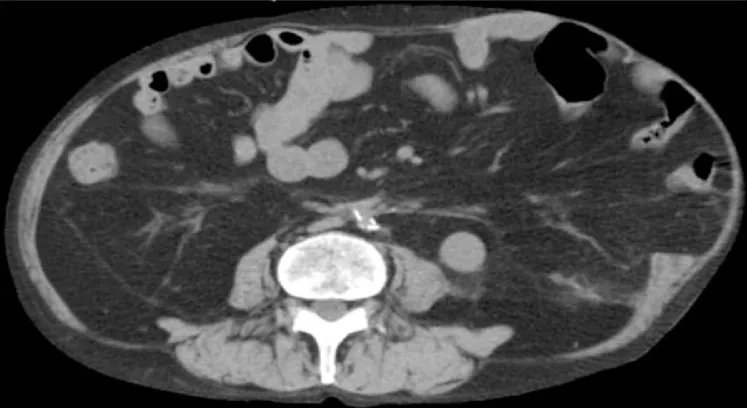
Computed tomography (CT) findings. CT revealed a 17 x 13 cm incisional hernia from the ninth rib to the left flank.
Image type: radiology (ct)